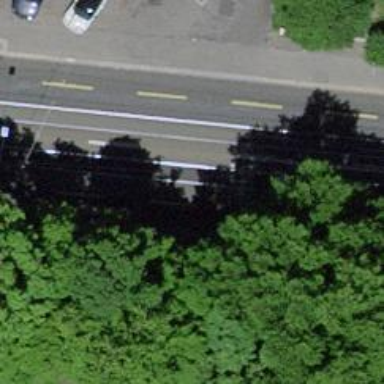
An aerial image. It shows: Tram level crossing on the railway.